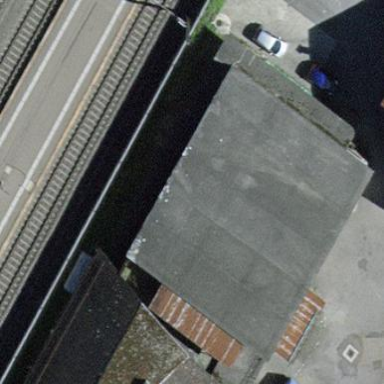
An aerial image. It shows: View of roof of building.